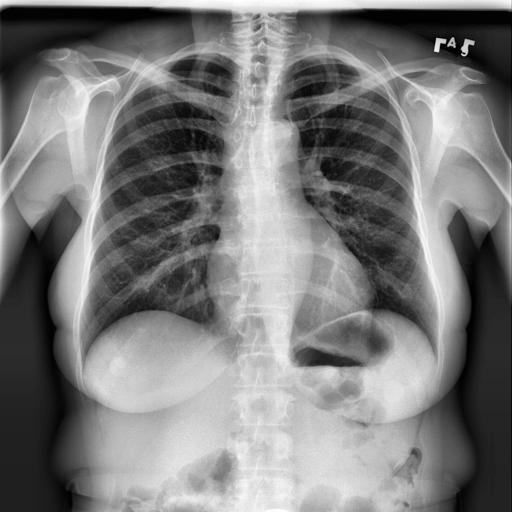
Finding: NORMAL